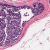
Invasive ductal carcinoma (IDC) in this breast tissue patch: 1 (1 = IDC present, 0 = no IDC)